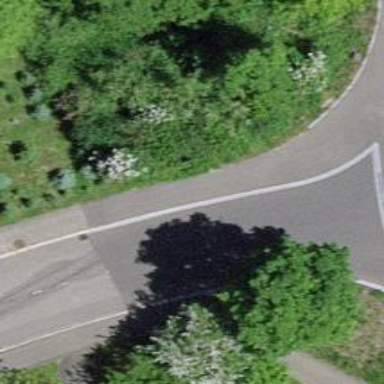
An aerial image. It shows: Unmarked crossing with pedestrian island.